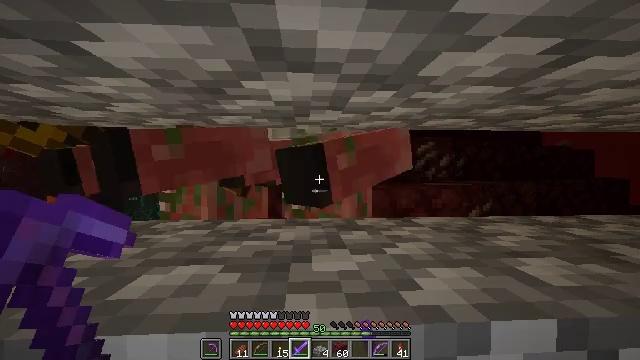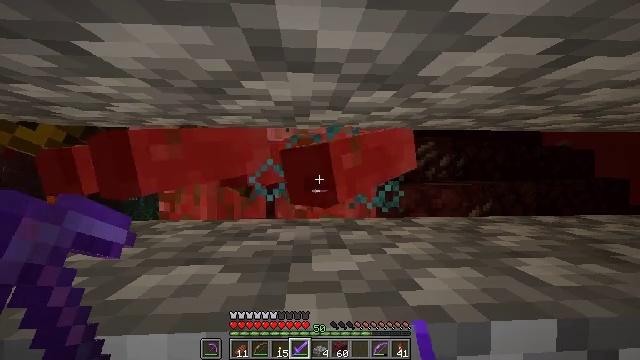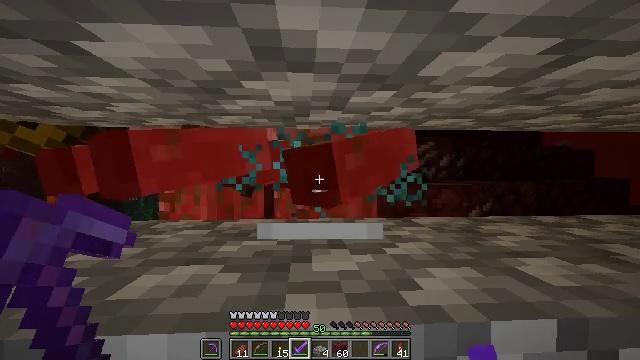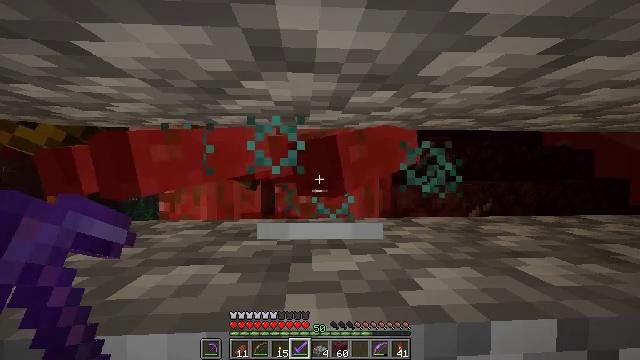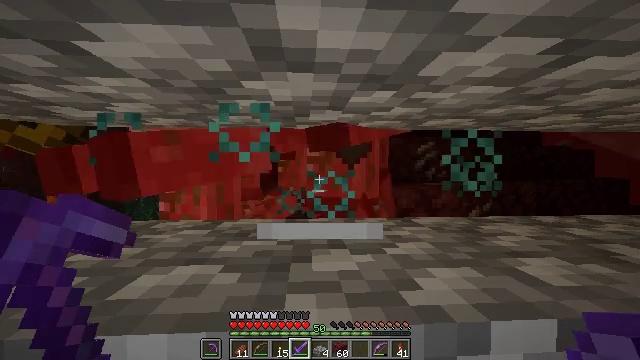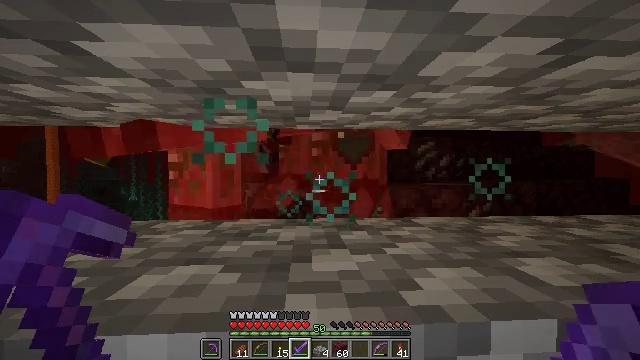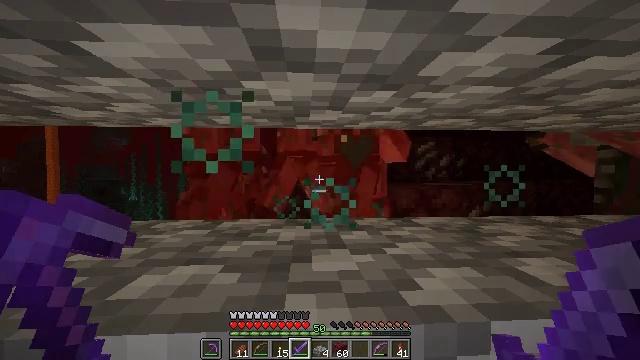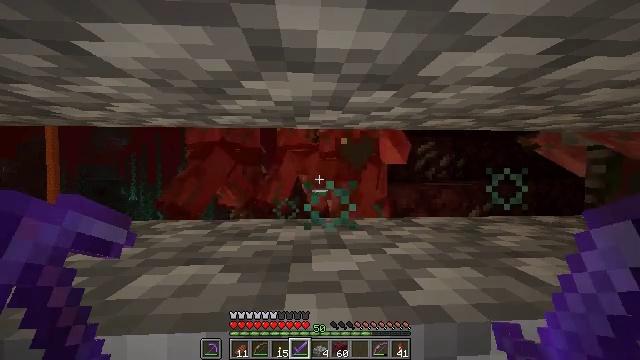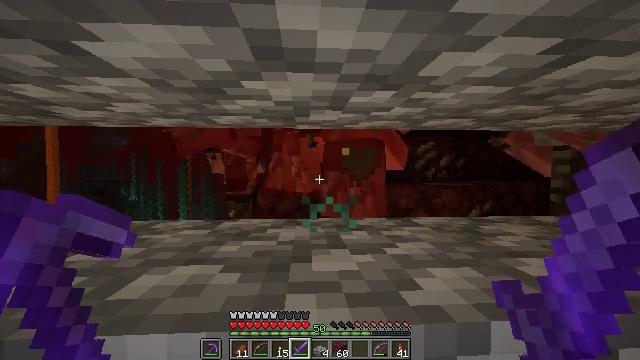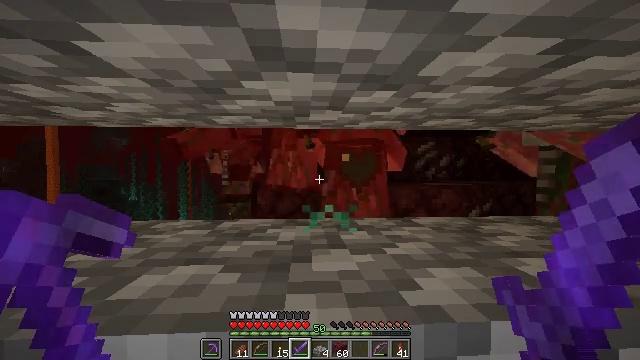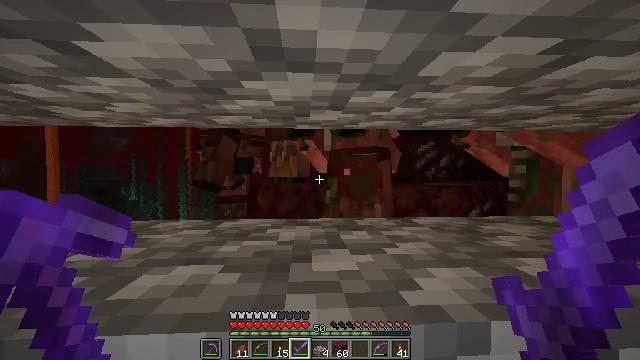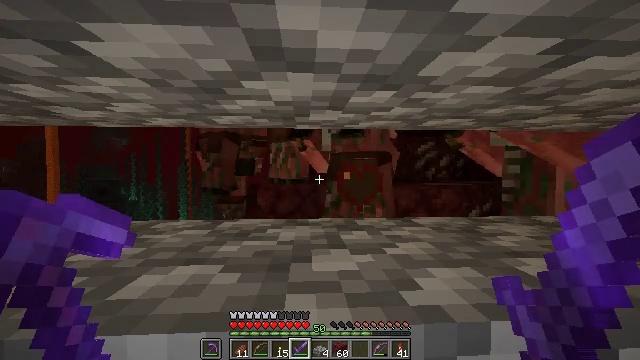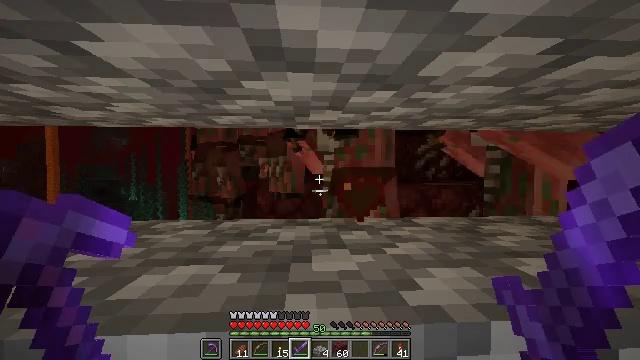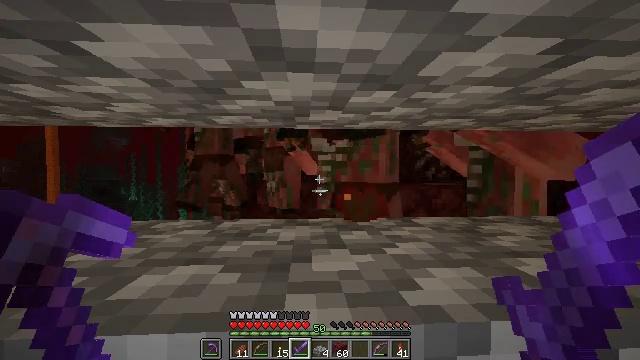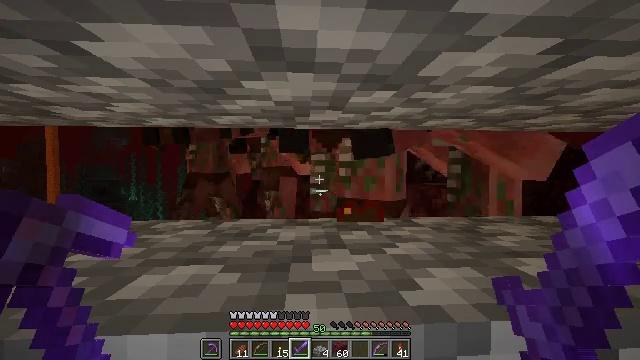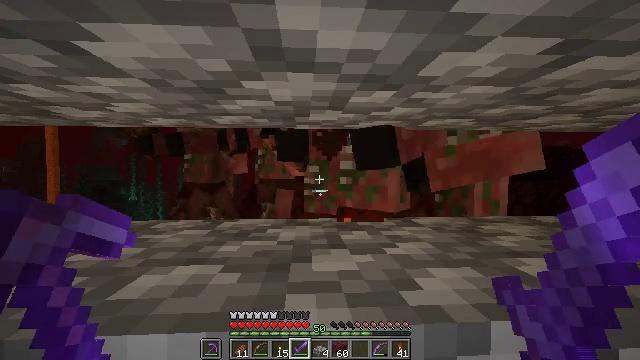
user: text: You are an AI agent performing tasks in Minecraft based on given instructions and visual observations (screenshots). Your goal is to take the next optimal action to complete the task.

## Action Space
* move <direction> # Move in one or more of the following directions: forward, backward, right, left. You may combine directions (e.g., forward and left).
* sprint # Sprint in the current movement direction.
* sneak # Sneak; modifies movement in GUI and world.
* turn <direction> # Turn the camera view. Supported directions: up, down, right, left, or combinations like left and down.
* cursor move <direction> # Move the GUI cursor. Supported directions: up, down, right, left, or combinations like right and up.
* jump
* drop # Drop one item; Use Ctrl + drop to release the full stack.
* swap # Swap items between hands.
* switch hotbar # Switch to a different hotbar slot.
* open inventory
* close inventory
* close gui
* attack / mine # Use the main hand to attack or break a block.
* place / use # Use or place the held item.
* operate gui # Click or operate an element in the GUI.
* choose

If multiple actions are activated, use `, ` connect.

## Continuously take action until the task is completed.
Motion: motion action
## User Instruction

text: Face a hostile mob.
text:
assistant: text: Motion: no_op
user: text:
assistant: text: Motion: no_op
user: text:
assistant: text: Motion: no_op
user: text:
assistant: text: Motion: no_op
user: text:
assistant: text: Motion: no_op
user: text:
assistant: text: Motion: no_op
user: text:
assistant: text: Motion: no_op
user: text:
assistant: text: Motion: no_op
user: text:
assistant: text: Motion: no_op
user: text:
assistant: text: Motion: no_op
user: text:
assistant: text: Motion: no_op
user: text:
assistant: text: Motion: no_op
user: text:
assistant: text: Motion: no_op
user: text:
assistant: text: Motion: no_op
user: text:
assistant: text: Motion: no_op
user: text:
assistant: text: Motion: no_op
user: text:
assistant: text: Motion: no_op
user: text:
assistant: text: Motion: no_op
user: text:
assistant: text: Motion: no_op
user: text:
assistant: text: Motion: no_op
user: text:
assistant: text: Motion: no_op
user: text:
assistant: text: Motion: no_op
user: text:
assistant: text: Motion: no_op
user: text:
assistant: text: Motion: no_op
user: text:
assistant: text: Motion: no_op
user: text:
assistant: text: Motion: no_op
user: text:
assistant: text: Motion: attack / mine
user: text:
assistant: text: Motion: attack / mine
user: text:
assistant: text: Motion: attack / mine
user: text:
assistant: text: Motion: no_op